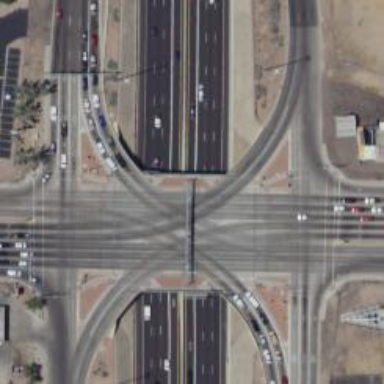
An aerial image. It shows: Secondary link road crossing over bridge.